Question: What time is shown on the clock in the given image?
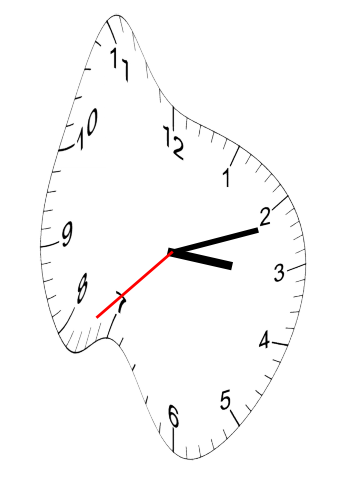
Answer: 03:11:38